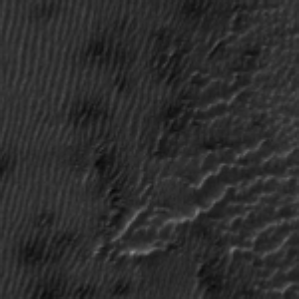
Label: frost